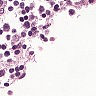
Metastatic tissue present: no